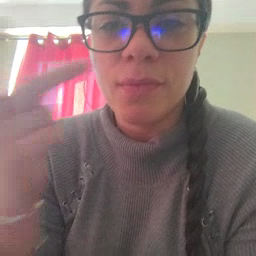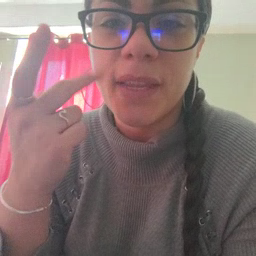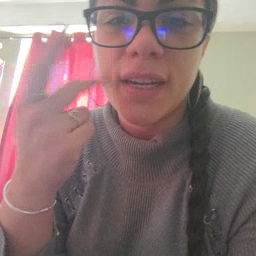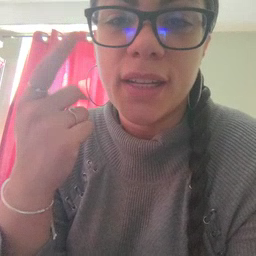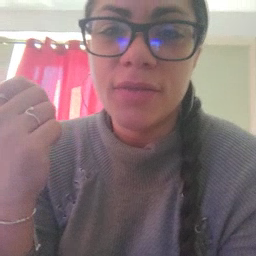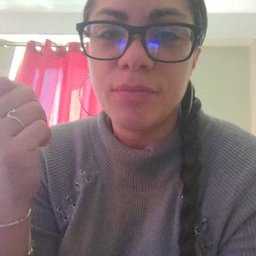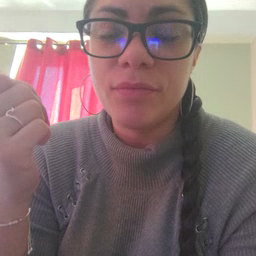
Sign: kitty